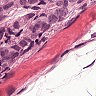
Metastatic tissue present: yes